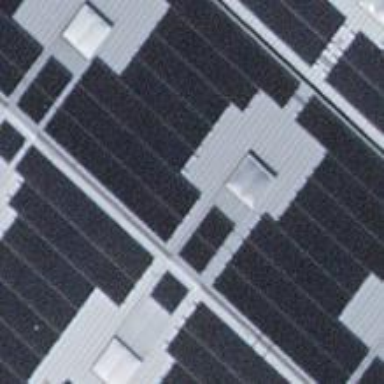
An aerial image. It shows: Solar power generator using photovoltaic panels.